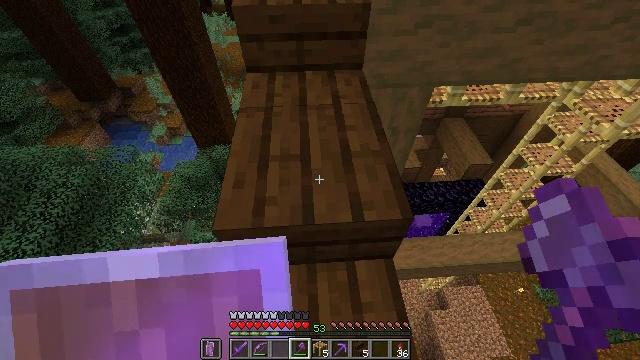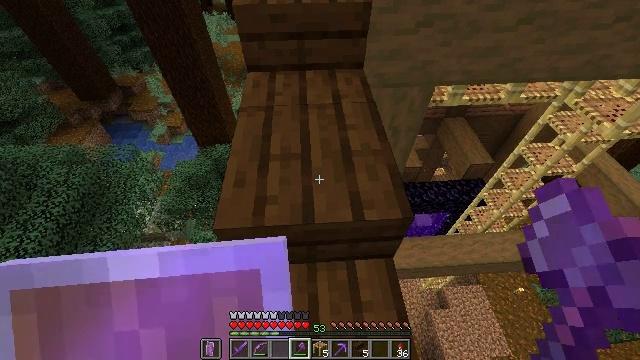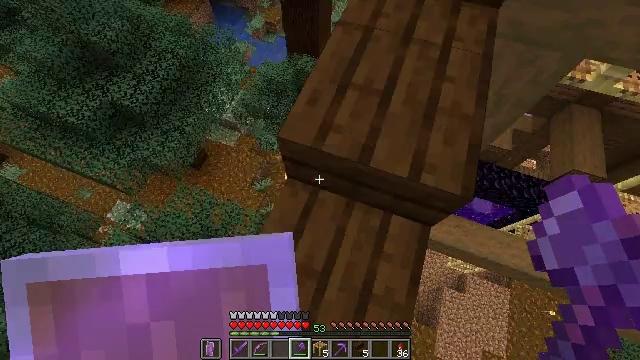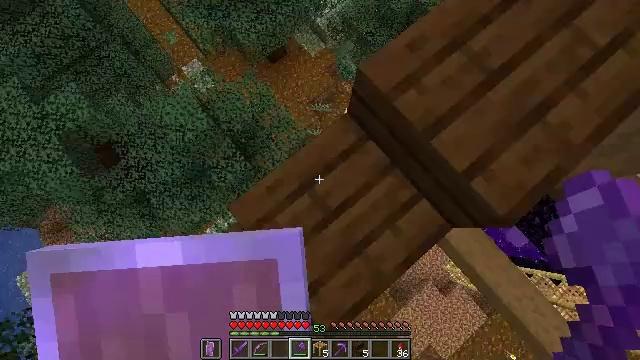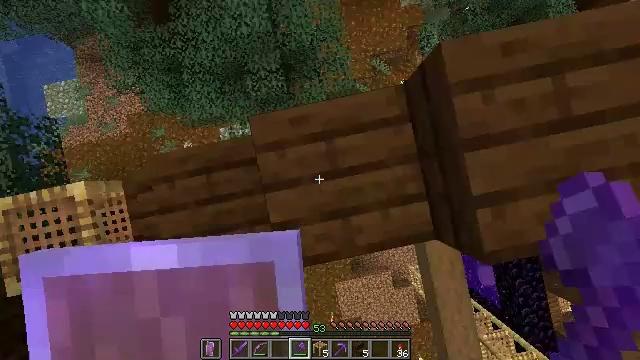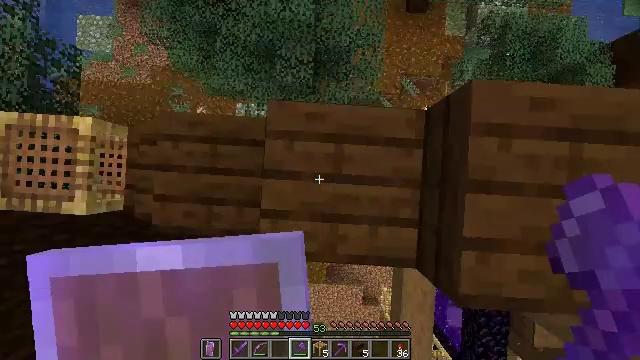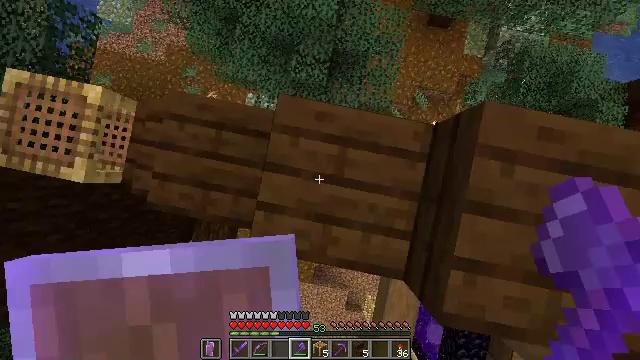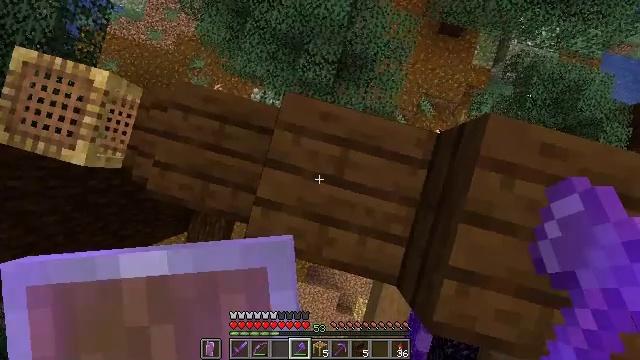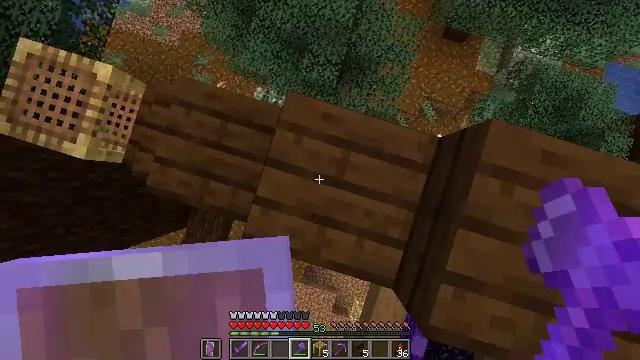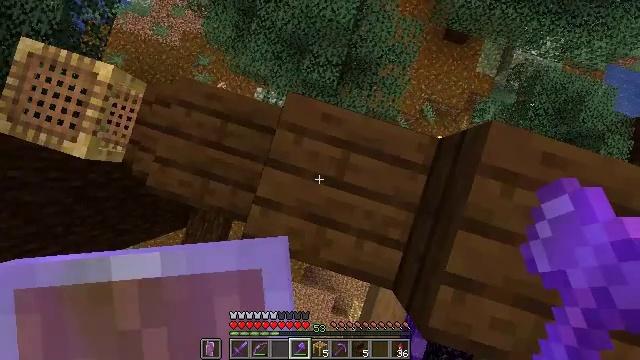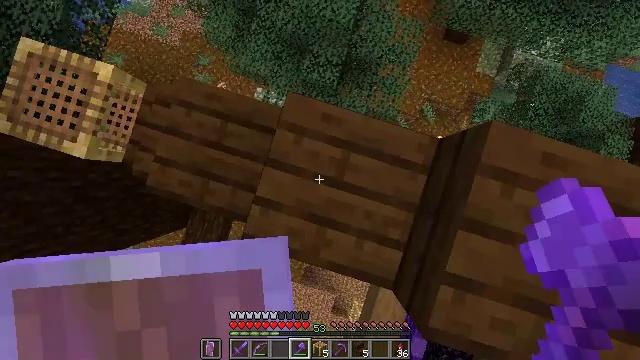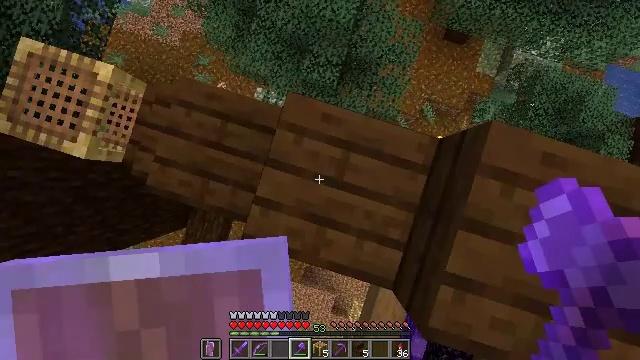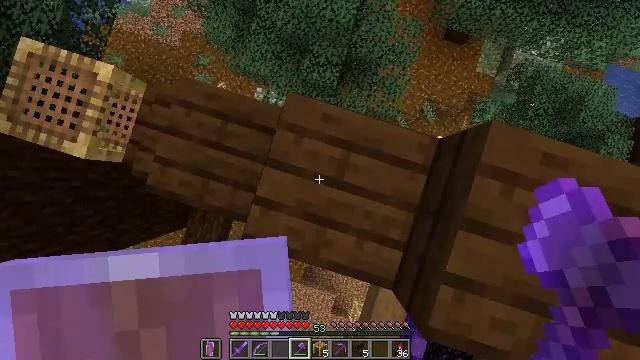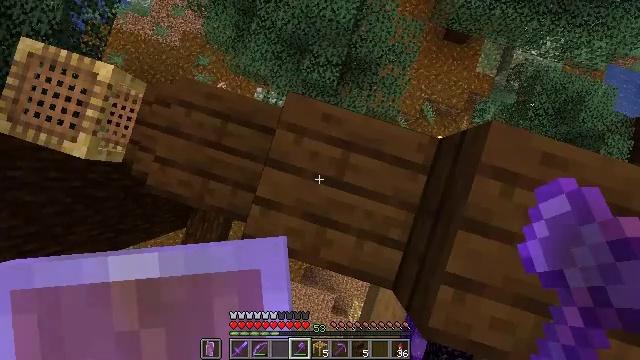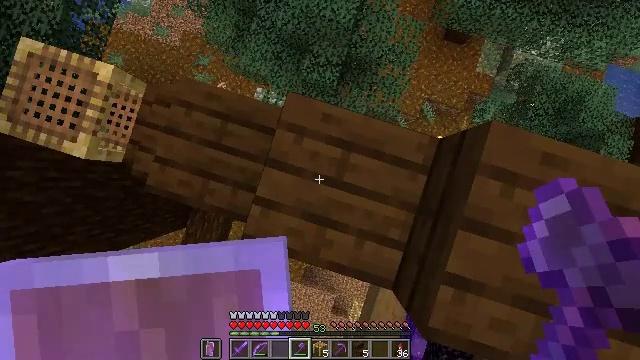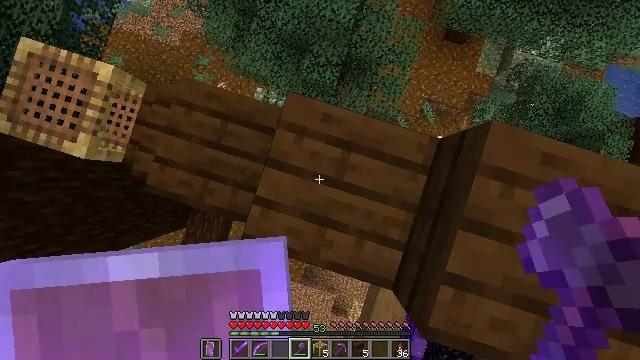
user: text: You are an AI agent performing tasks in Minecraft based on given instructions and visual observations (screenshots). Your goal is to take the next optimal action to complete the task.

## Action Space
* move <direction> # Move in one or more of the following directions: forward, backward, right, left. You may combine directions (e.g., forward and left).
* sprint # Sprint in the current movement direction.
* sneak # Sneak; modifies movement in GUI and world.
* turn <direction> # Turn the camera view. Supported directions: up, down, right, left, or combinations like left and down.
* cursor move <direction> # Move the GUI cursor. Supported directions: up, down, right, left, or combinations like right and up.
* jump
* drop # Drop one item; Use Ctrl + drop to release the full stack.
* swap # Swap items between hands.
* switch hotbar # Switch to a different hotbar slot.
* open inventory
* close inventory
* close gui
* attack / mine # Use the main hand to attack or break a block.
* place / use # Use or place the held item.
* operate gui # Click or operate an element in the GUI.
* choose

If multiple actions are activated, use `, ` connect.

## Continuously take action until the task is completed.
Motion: motion action
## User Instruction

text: Use a tool to break the dark oak slab.
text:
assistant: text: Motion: no_op
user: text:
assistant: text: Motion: turn left and down
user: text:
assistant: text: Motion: turn left and down
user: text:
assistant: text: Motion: turn left and down
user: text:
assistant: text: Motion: turn left and down
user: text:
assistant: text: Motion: turn left and down
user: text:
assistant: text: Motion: turn left
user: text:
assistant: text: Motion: turn left
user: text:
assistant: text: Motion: no_op
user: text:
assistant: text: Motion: no_op
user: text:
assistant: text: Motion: no_op
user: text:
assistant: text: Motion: no_op
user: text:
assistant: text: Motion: no_op
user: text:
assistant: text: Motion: no_op
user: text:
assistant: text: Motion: no_op
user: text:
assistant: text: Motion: no_op
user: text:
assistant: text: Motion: no_op
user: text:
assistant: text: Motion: no_op
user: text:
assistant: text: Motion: no_op
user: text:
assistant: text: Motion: no_op
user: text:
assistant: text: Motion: no_op
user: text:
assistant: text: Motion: no_op
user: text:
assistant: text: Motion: no_op
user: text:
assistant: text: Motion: no_op
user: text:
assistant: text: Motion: no_op
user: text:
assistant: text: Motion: turn right and up
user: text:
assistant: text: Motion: turn right and up
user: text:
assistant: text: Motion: turn right and up
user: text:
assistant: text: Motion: turn right and up
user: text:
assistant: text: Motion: turn right and up